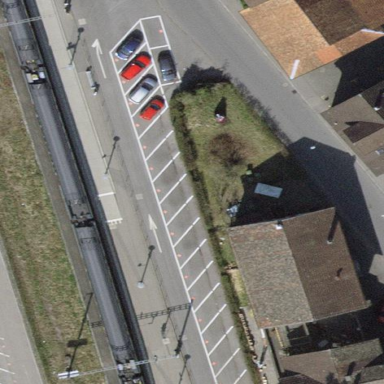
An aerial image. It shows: Parking area with asphalt surface.